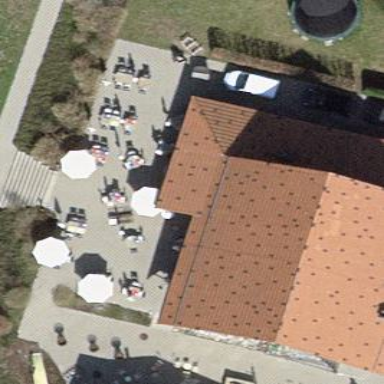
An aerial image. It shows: Retail building with gabled roof.